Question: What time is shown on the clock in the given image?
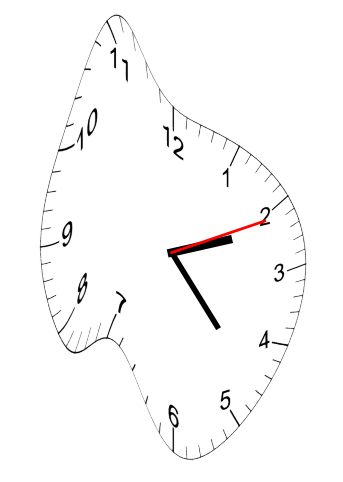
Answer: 02:23:11